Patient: sex M, age 70
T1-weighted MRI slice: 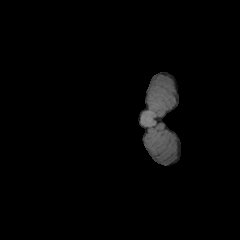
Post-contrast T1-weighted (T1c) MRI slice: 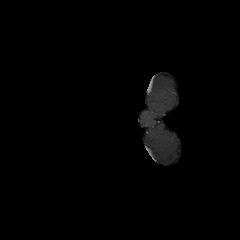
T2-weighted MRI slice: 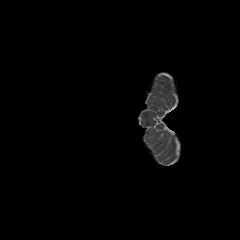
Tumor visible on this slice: no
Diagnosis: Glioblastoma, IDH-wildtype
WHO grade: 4